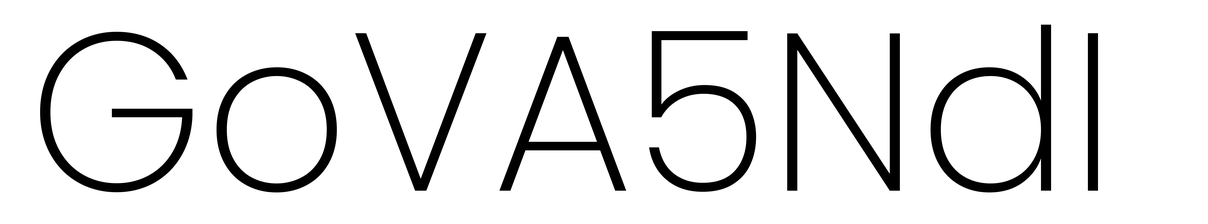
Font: Poppins-ExtraLight